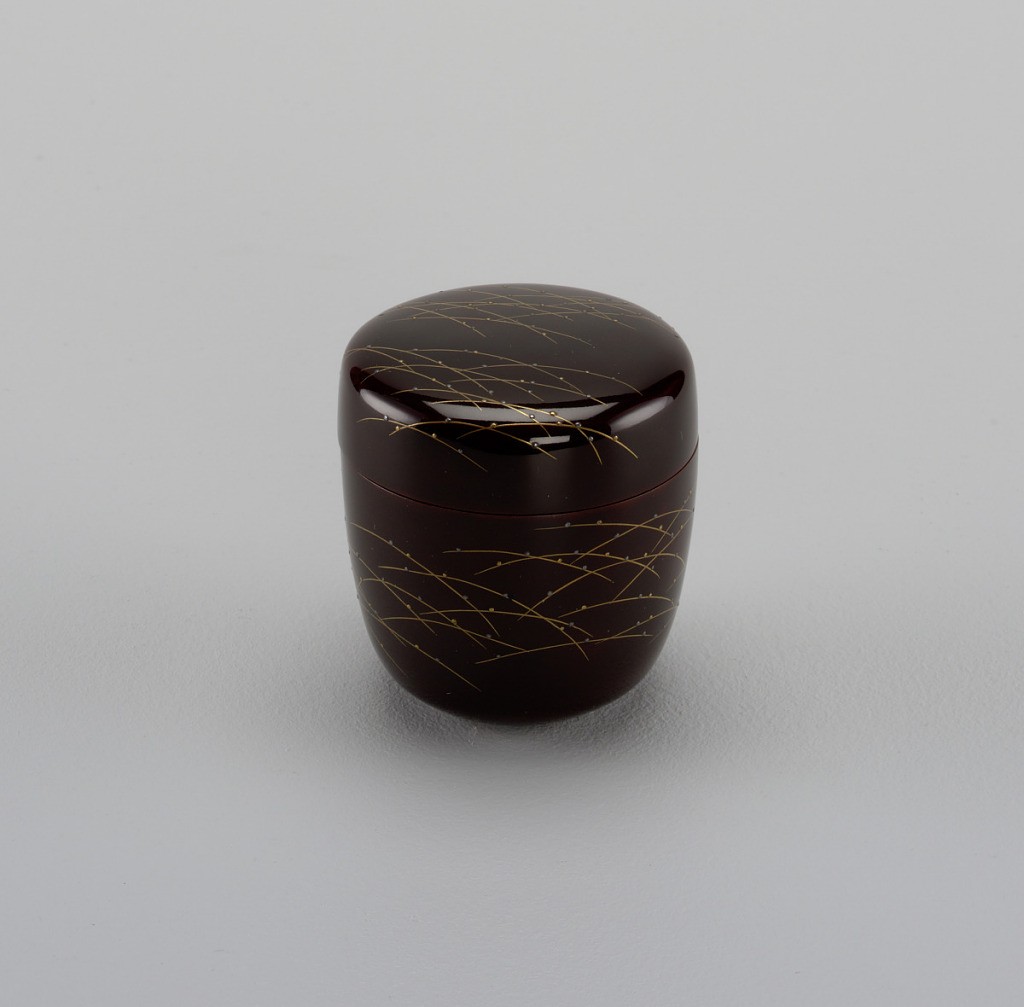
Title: Tea box and cover
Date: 19th century
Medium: lacquered wood
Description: Cylindrical box, rounded at bottom and slightly flaring. Cover flat, with rounded edge. Brown lacquer with grass straws in gold and relief dots in gold and silver. Relief mark on bottom.